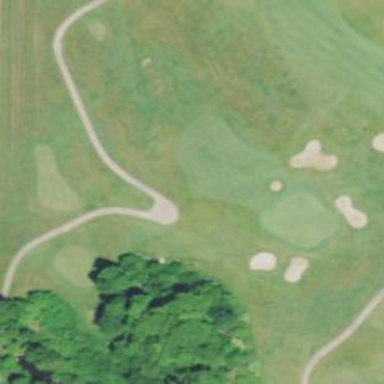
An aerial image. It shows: Path used for both walking and golf.